Aerial crown-view tile of a tropical tree (Barro Colorado Island, Panama), acquired 20241112:
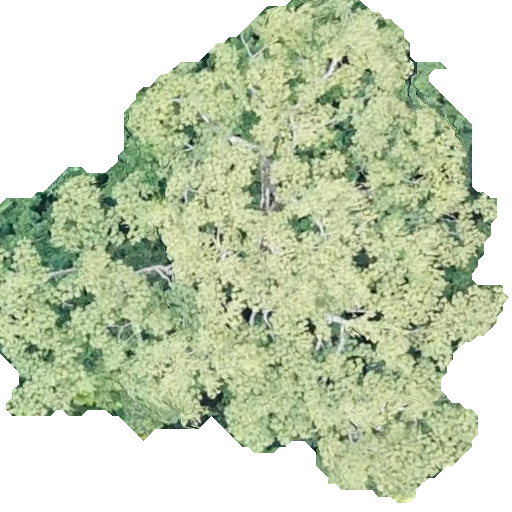
Species: Pseudobombax septenatum
GBIF accepted scientific name: Pseudobombax septenatum
Crown area: 276.145 m²